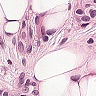
Metastatic tissue present: yes